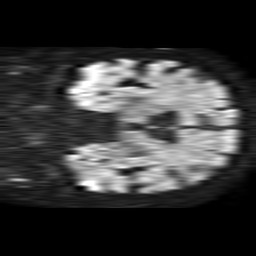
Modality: TRACE
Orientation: coronal
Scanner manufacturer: philips
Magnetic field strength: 1.5 T
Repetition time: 4.6 s
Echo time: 0.08631 s